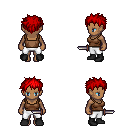
a pixel art fantasy rpg character, female body template, human, dark skin, brown pirate shirt, white pants, red bedhead hairstyle, black shoes, dagger, four views (front, back, left, right), 2x2 character sprite sheet, small pixel art, hard edges, no anti-aliasing